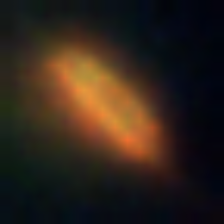
Taxon: Pennate
Group: Diatoms